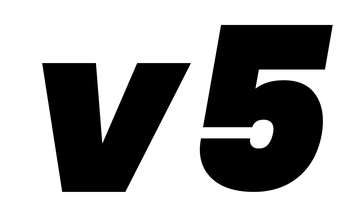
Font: Poppins-BlackItalic